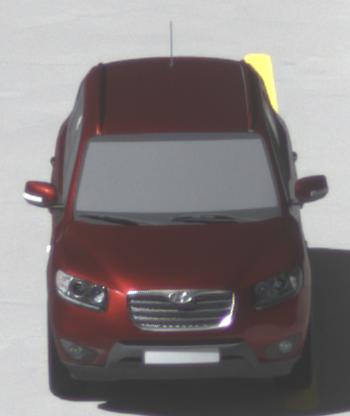
Make: Hyundai
Model: Santa Fe 2.4
Detailed model: Santa Fe (CM)
Model produced from: 2010/01
Model produced until: 2012/09
Doors: 5
Color: red
Road condition: wet road
Daytime: midday
Contrast: high contrast